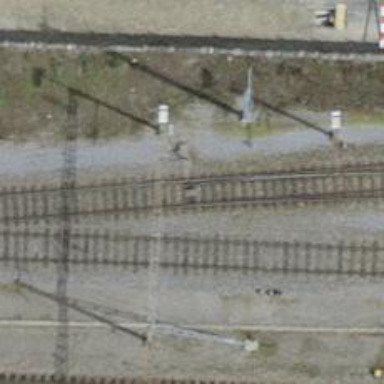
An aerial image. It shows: Railway switch.